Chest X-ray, AP view. Patient: 57 years old, sex M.
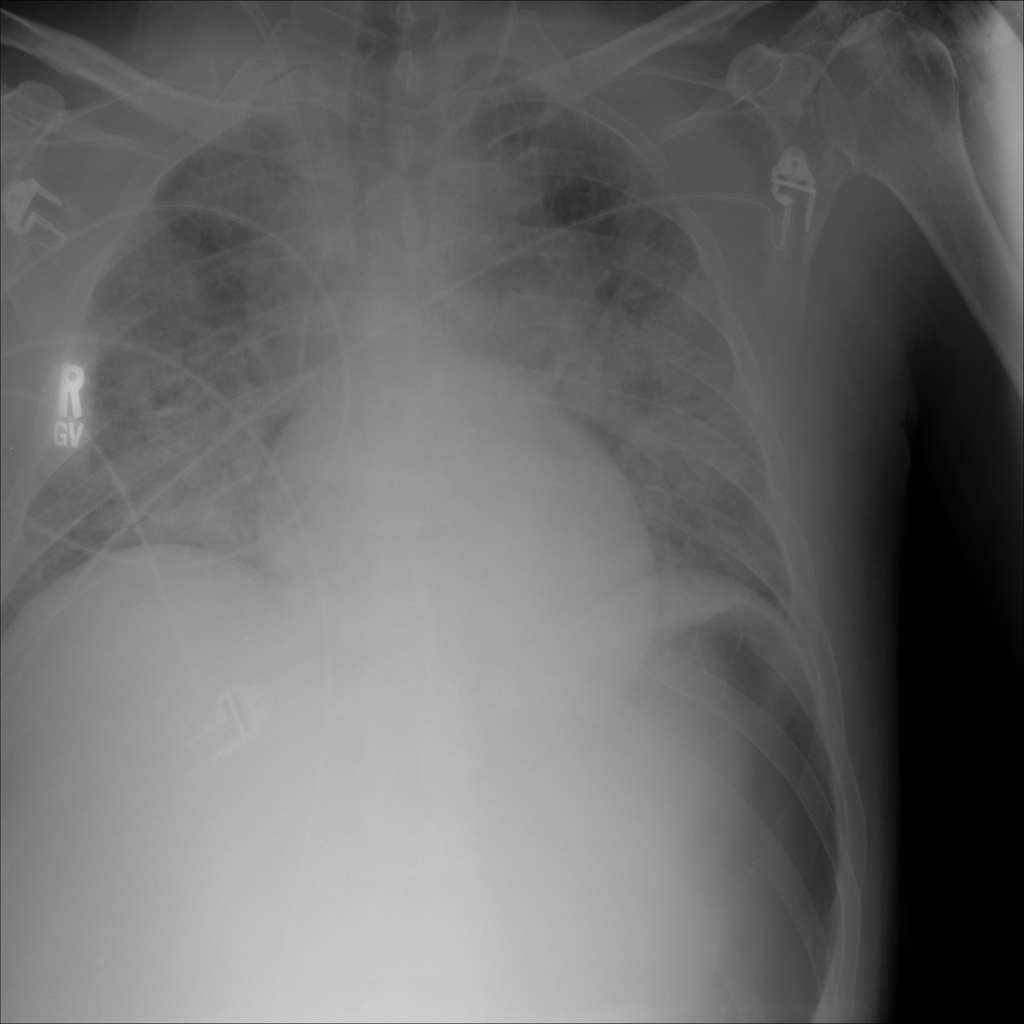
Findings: Edema